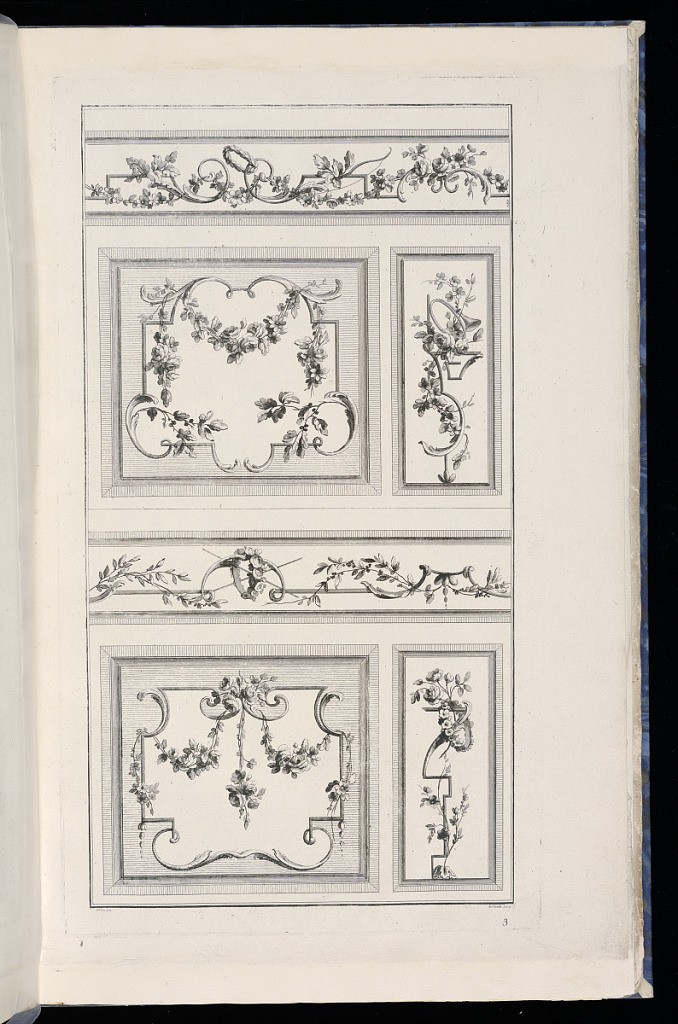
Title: Decorative Panel Designs
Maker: Pierre Ranson, French, 1736–1786
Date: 1773
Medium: Etching on paper
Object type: Print
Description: Designs for six decorative panels and friezes featuring rococo ornament and motifs with scrolling acanthus leaves (rinceaux), c-scrolls, fleurons, flowers, festoons of flowers, crowns of flowers, a bow, and horn. The plate is numbered and signed.